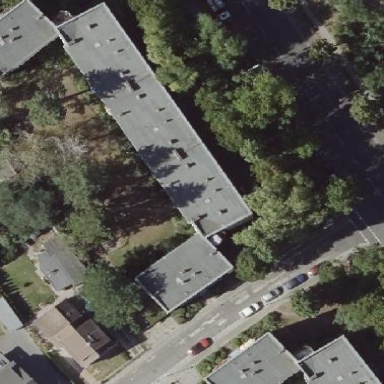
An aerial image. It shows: Modern apartments building.